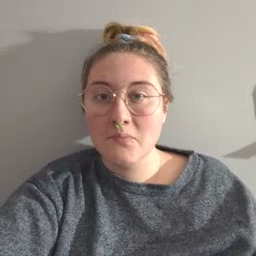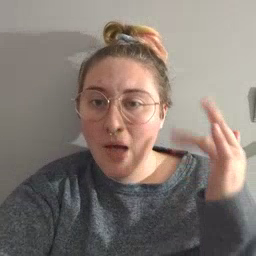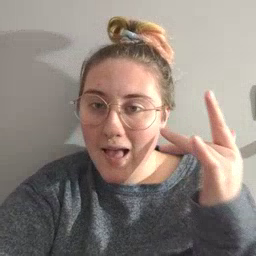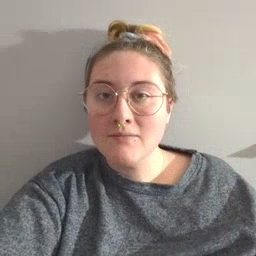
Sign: why